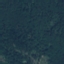
Land use / land cover class: Forest